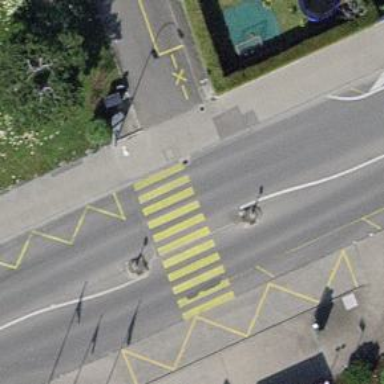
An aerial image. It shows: Road with sidewalk available for pedestrians.